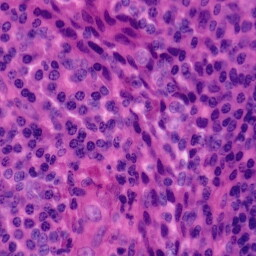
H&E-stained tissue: Tonsil